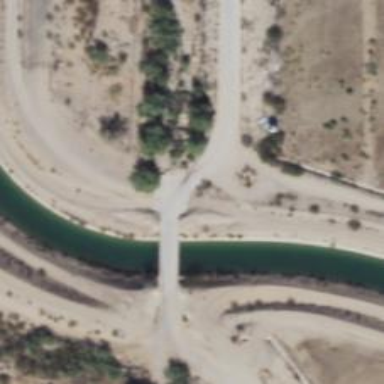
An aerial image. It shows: Aqueduct bridge over track.